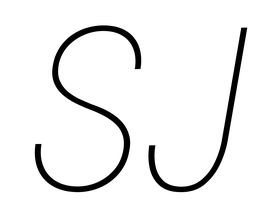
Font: Roboto-Italic_Condensed_Thin_Italic